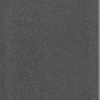
Label: dusty